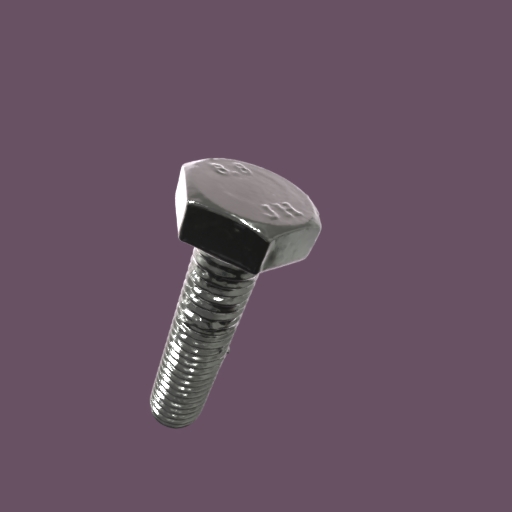
Label: bolt